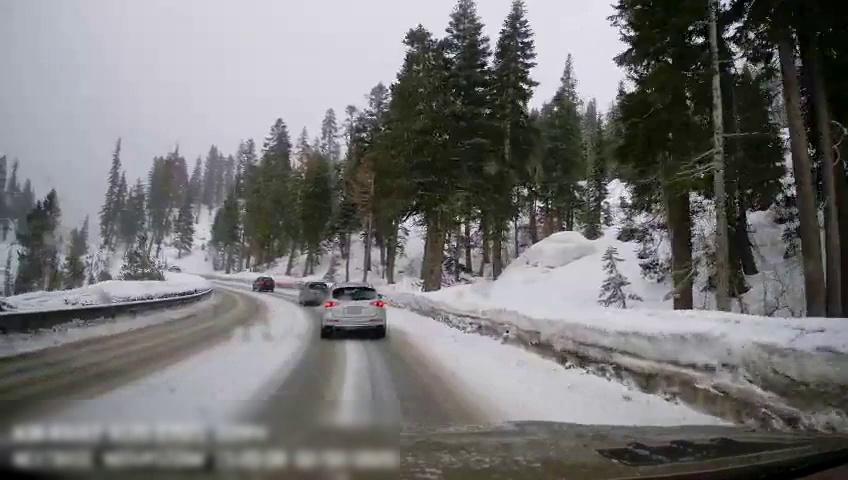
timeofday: Day
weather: Snowy
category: Drivable Space
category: Vehicles | SUV
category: Vehicles | Car
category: Vehicles | Car
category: Vehicles | SUV